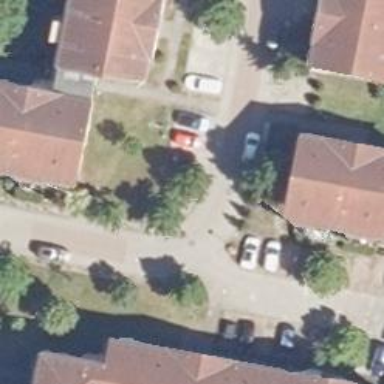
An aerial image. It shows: Living street.